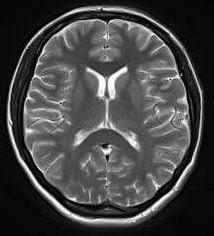
Label: notumor